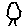
Label: tree